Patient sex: M
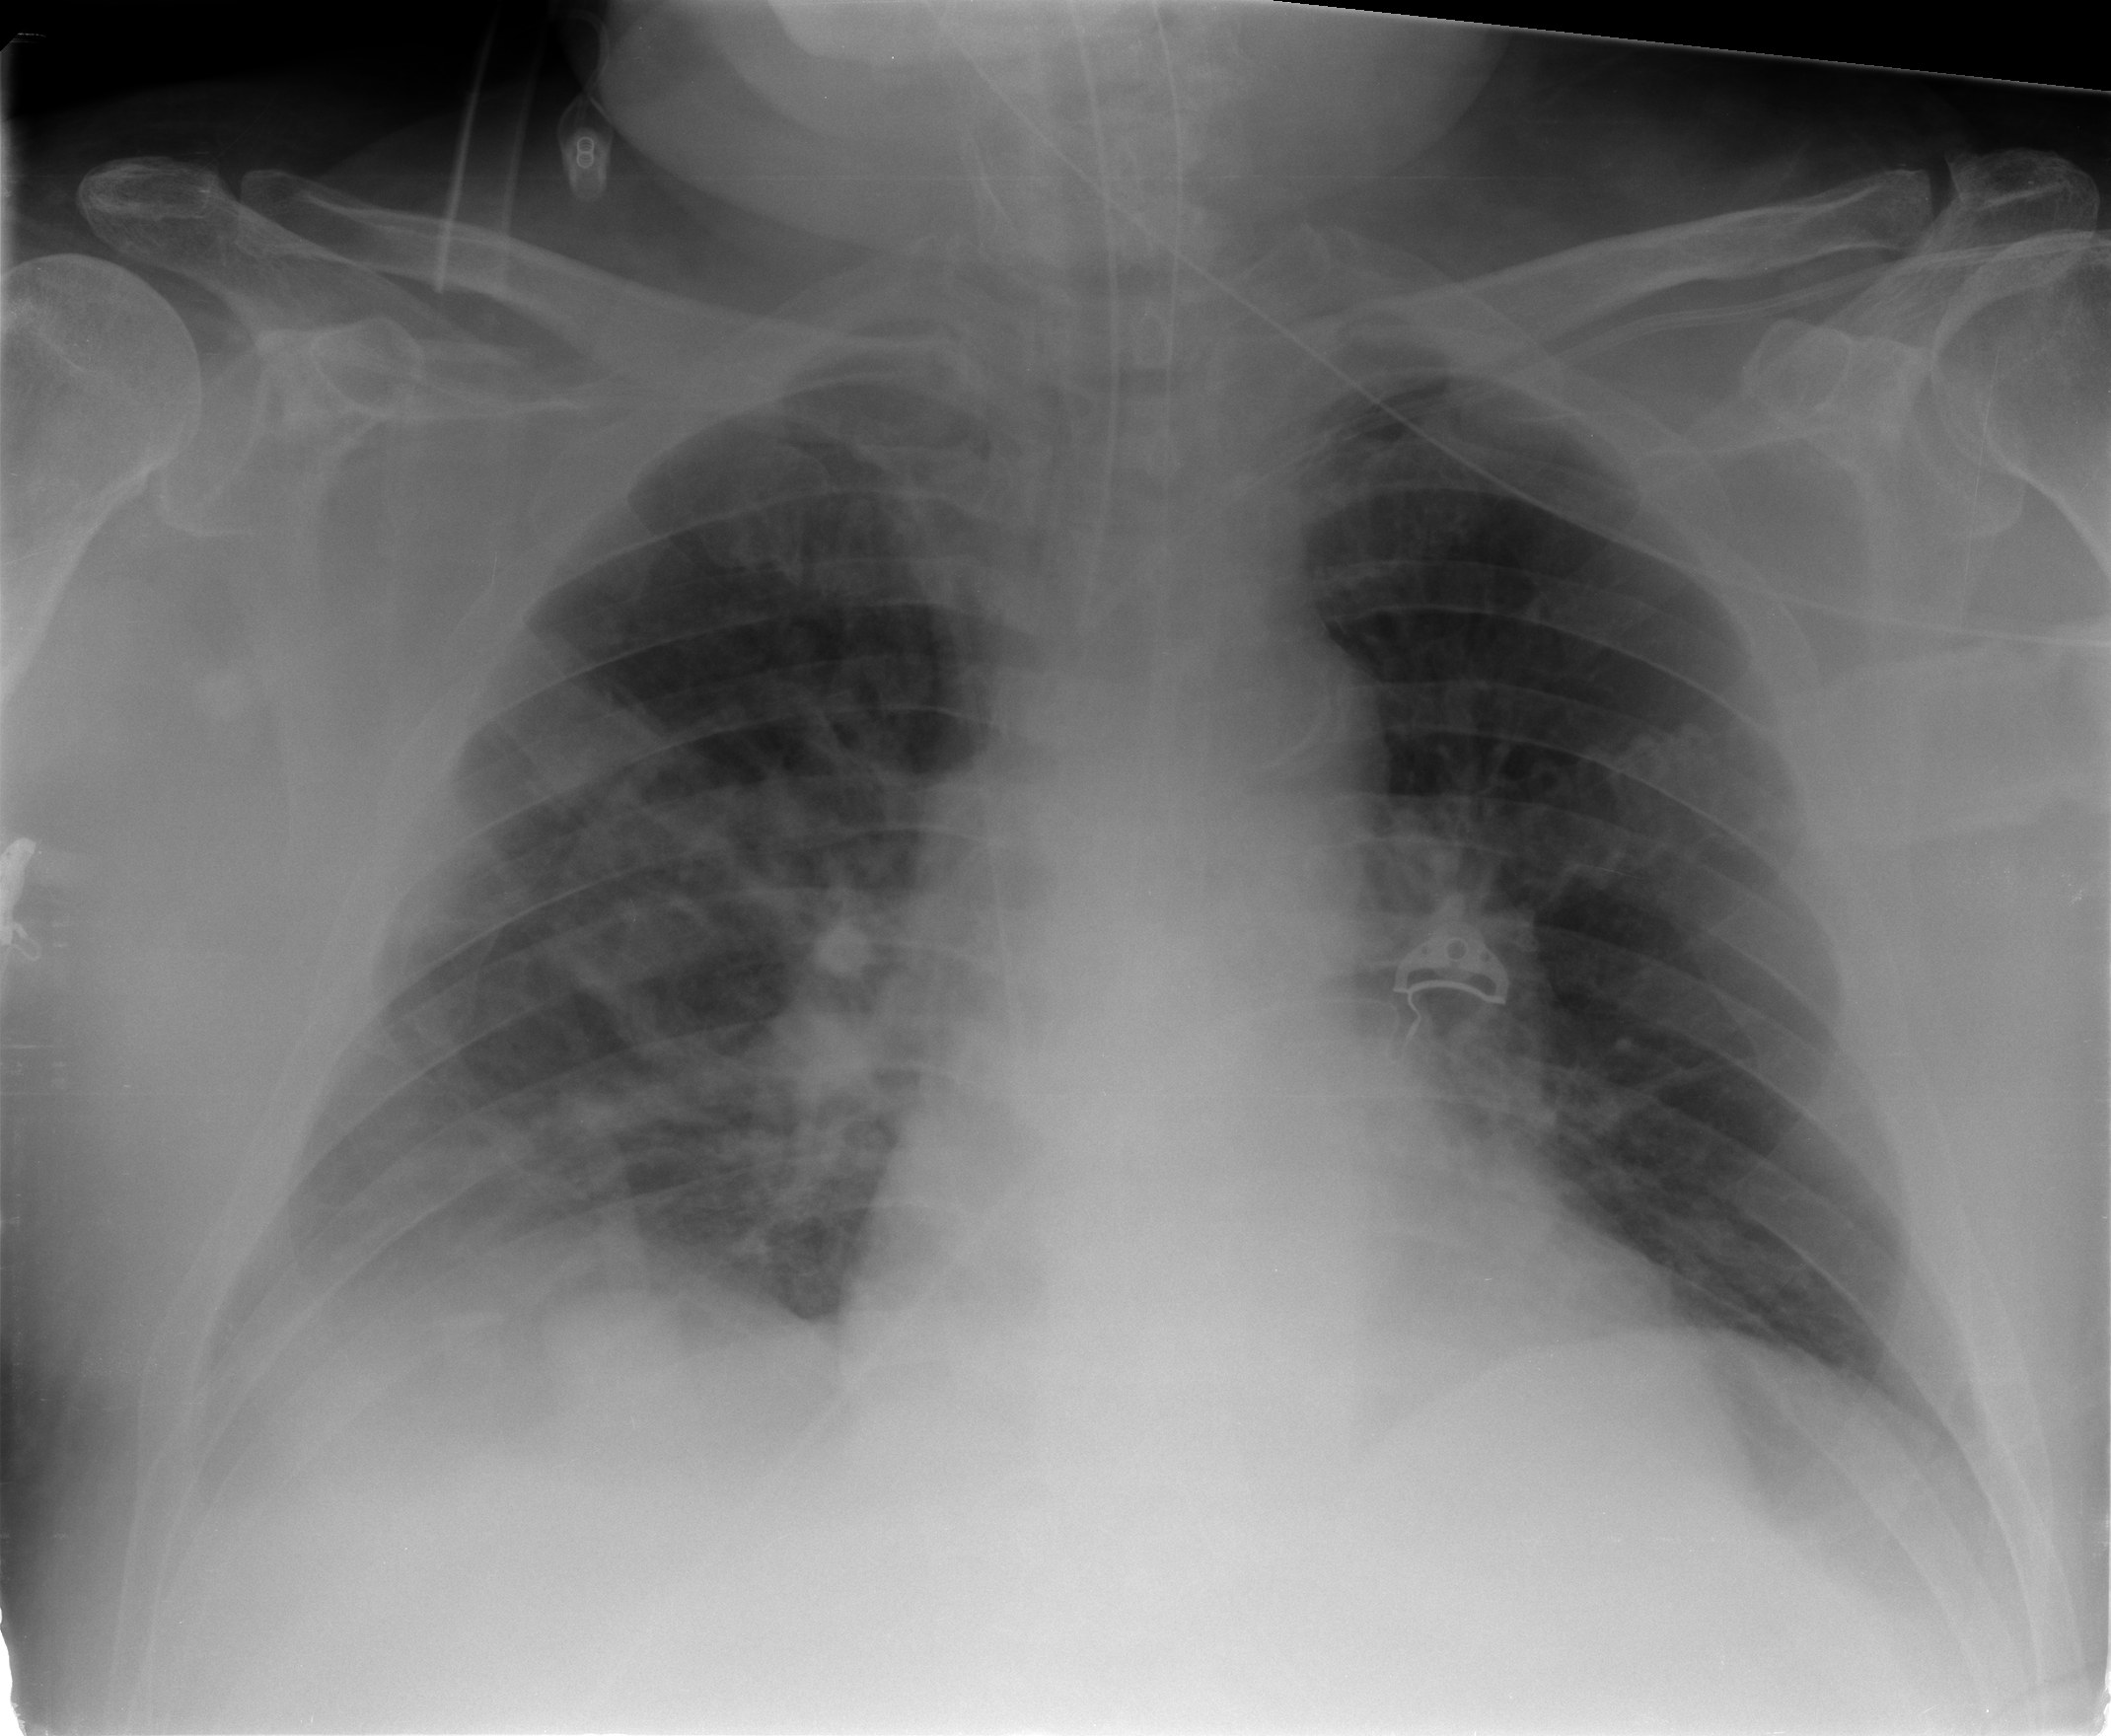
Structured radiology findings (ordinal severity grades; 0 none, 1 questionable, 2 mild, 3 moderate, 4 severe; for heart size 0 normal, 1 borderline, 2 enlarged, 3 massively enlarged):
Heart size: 0
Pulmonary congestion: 1
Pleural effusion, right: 2
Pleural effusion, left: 2
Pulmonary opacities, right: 2
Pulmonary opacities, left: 0
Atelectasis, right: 2
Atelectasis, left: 2